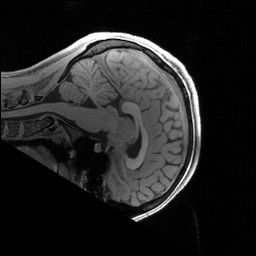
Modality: T1w
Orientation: sagittal
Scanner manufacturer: siemens
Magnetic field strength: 3 T
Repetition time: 2.4 s
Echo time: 0.00228 s